Field crop: maize
Growth stage: 2
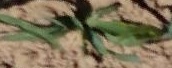
Species: maize